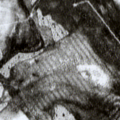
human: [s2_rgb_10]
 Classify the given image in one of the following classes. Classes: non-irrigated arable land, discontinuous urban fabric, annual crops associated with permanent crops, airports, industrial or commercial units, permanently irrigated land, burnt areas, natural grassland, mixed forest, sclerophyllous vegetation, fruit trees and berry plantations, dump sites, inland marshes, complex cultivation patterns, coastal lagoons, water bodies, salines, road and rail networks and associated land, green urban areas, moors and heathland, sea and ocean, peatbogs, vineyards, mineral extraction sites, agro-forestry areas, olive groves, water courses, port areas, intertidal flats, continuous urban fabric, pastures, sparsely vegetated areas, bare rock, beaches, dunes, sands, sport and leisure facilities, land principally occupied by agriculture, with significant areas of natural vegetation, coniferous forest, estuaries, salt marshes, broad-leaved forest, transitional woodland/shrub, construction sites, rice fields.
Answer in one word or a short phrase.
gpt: coniferous forest, mixed forest, transitional woodland/shrub, peatbogs